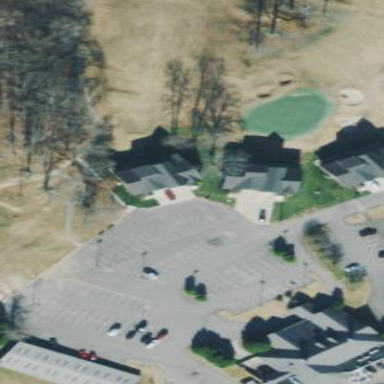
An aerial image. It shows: Clubhouse building associated with golf course.